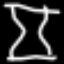
Label: hourglass